Question: I am trying to count number of rows in my complex query (this query is designed to meet my requirement). The result should be, e.g. NumberOfRecord: 10. However, I am not getting the result I am expecting. How do I improve my query? Thanks
## My query:
>
## Result:
<URL>
The MS Access SQL view:
'''
SELECT Count(tblMeeting.Meeting_Id) AS [Number of jobs]
FROM (tblEmployee INNER JOIN tblMeetingType ON tblEmployee.Emp_Id = tblMeetingType.Chairperson_Id) INNER JOIN tblMeeting ON tblMeetingType.Type_Id = tblMeeting.Type_Id
GROUP BY tblMeeting.MeetingDate, tblMeeting.AgendaApproved, tblMeeting.AgendaTopic
HAVING (((tblMeeting.MeetingDate)>DateAdd("d",3,Now())) AND ((tblMeeting.AgendaApproved)=False) AND ((tblMeeting.AgendaTopic) Is Not Null));
'''
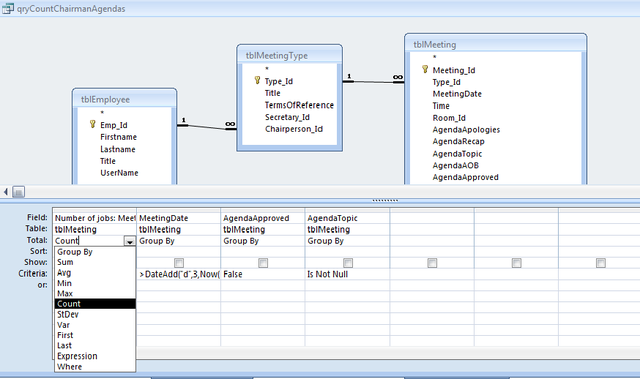
Answer: Thanks guys, I finally solved my problem.
I have changed GROUP BY to WHERE.
The query should look like this:
<URL>